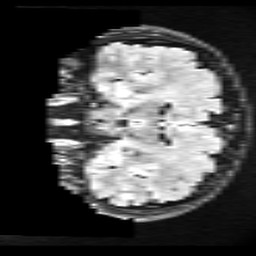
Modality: FLAIR
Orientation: coronal
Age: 26
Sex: male
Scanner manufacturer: ge
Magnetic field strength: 3 T
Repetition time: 11 s
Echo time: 0.1497 s